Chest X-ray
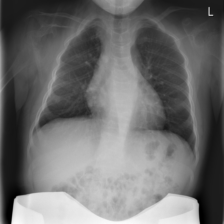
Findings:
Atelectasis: negative
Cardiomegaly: negative
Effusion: negative
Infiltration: negative
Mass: negative
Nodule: negative
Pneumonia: negative
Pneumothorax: negative
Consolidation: negative
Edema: negative
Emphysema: negative
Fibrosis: negative
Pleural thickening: negative
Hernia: negative